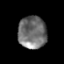
Tissue: prostate
Cell type: Epithelial cells
Senescence score: 0.345
Nuclear area (px): 906
Mean DAPI intensity: 111.746